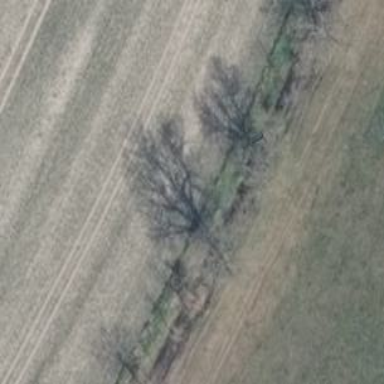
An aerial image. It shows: Row of trees in natural setting.